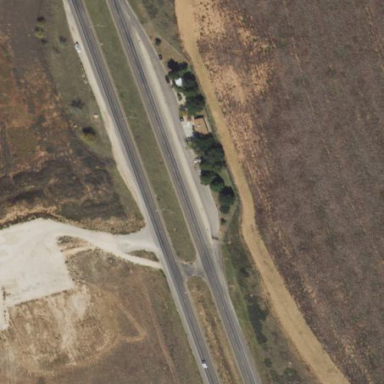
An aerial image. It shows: Rest area along the road with picnic tables.